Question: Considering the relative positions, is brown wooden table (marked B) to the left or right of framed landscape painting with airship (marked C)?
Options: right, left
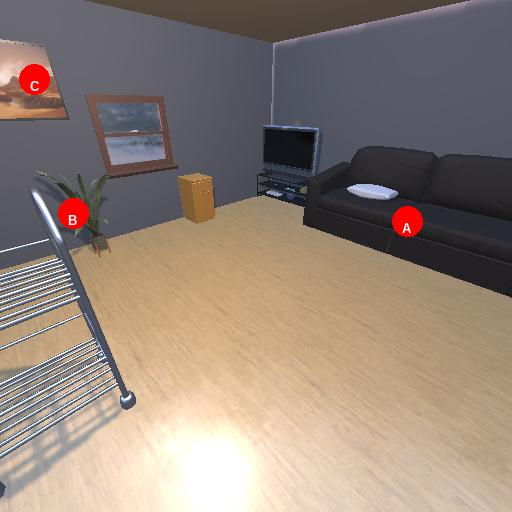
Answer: right